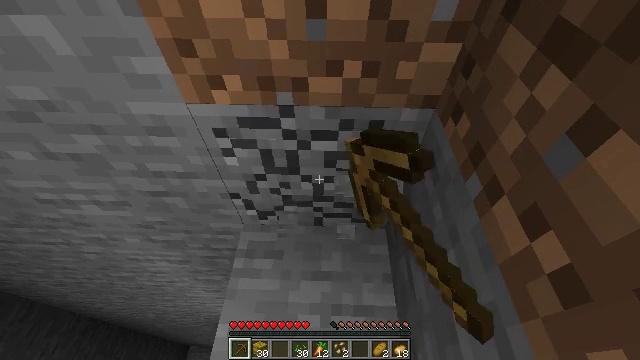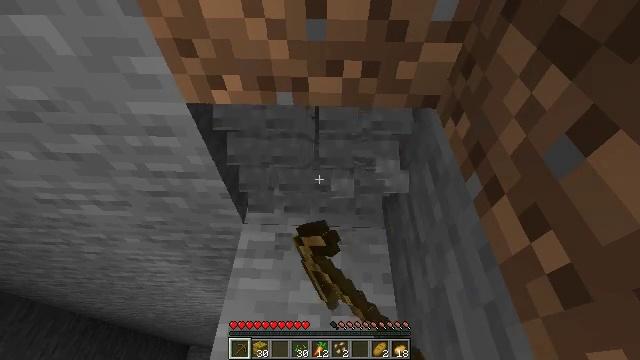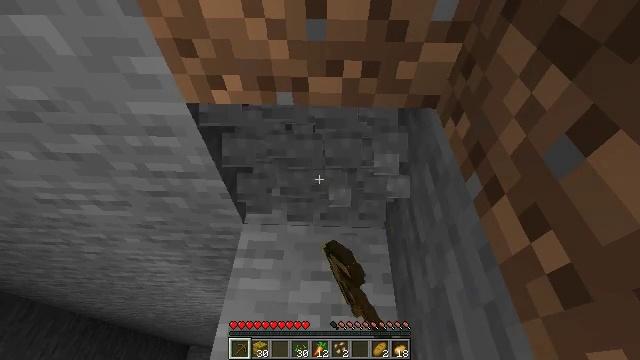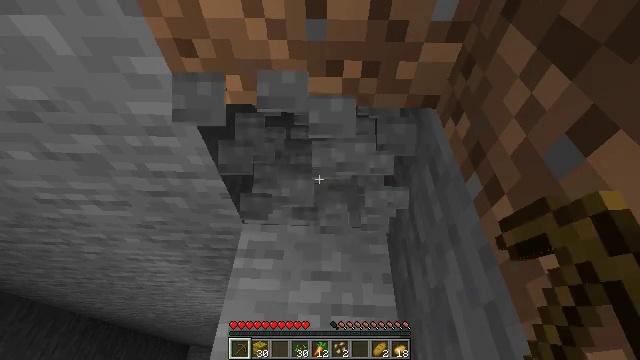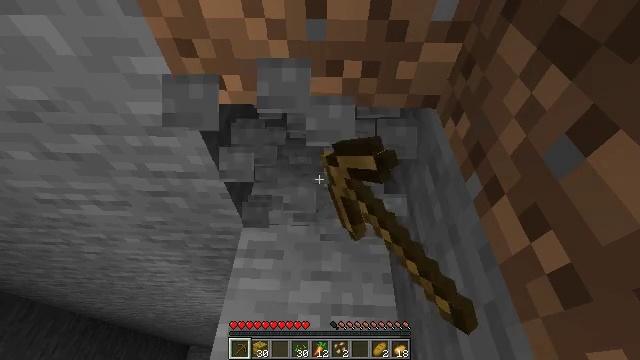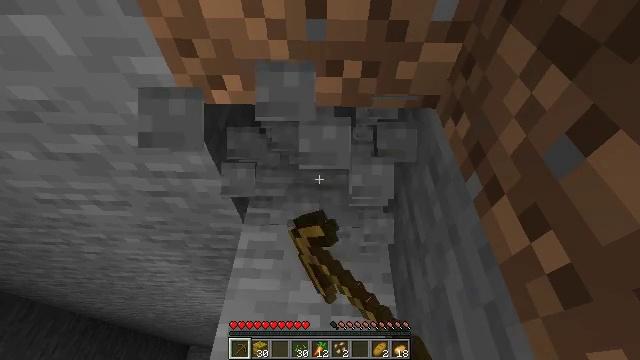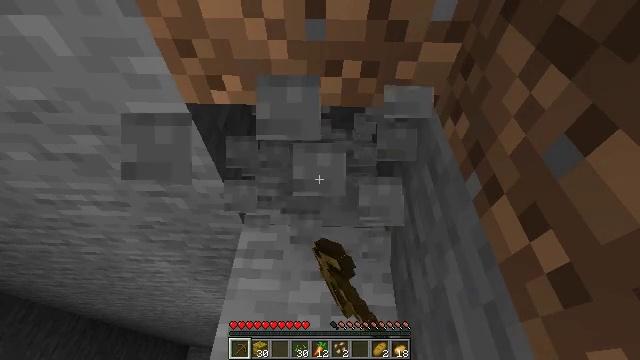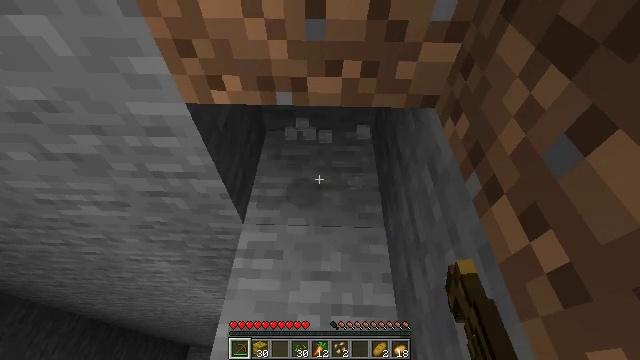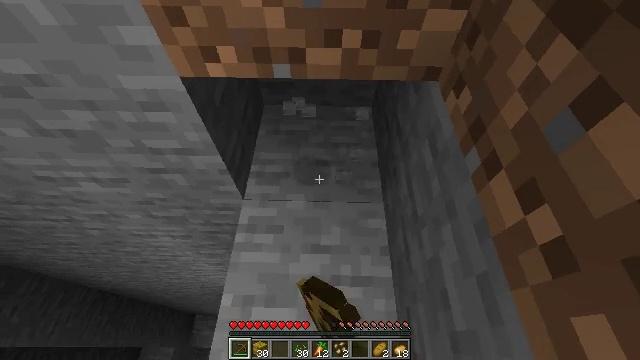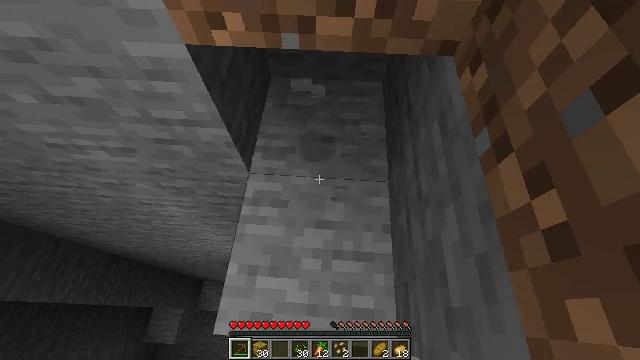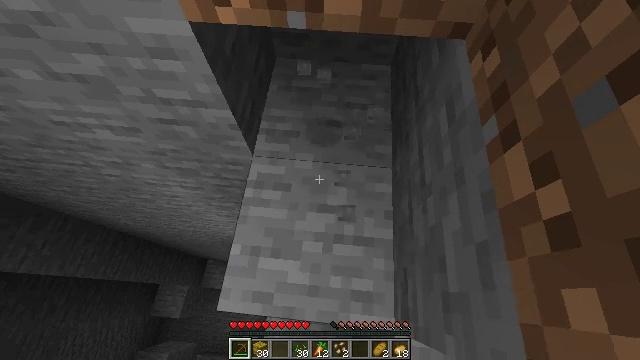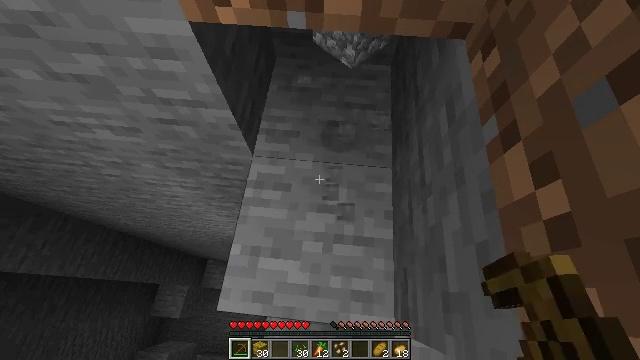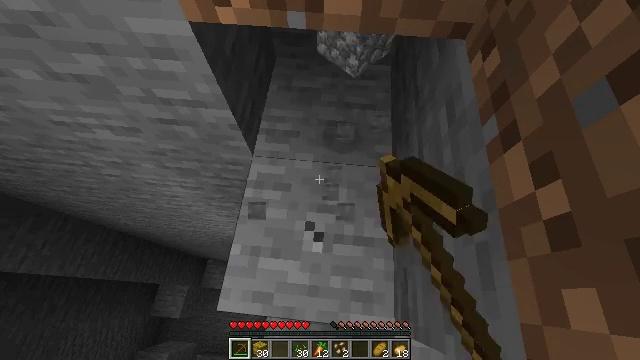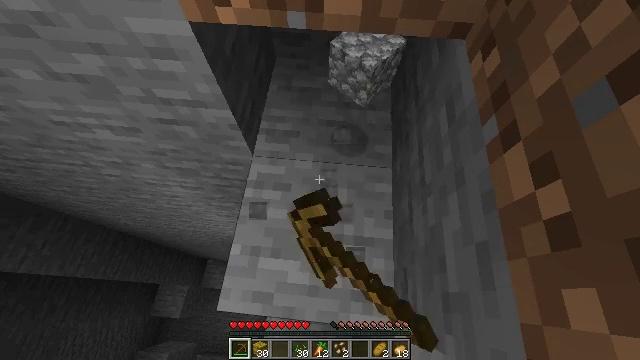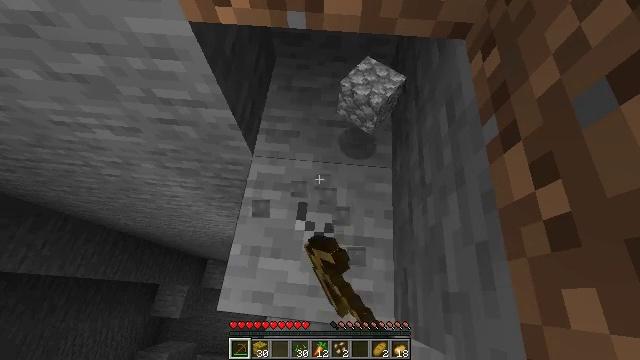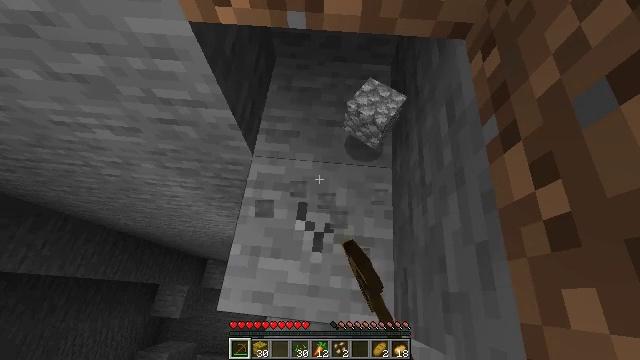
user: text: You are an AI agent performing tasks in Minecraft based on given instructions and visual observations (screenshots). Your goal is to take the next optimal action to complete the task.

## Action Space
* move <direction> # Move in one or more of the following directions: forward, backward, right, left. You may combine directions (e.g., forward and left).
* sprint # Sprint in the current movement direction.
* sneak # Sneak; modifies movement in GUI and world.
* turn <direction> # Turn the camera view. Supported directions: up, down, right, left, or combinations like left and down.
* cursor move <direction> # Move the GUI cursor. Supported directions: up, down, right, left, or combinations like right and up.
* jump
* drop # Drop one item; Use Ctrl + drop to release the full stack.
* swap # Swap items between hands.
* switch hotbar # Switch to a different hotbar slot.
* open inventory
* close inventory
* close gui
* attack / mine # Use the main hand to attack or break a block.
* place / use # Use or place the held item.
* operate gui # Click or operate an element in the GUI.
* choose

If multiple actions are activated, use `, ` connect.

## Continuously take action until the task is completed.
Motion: motion action
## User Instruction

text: Dig up the stone with a tool.
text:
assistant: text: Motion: attack / mine
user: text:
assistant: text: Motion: attack / mine
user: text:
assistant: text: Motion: attack / mine
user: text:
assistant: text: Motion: attack / mine
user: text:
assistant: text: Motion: attack / mine
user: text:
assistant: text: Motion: attack / mine
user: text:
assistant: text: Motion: attack / mine
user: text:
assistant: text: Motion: turn down, attack / mine
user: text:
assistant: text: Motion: turn left and down, attack / mine
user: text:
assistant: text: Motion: turn left and down, attack / mine
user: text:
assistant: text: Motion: attack / mine
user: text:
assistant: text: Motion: attack / mine
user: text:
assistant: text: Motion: attack / mine
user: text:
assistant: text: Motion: attack / mine
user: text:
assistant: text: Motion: attack / mine
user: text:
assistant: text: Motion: attack / mine
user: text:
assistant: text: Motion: attack / mine
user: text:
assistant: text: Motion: attack / mine
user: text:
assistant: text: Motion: attack / mine
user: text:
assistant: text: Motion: attack / mine
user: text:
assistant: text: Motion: attack / mine
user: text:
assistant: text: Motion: attack / mine
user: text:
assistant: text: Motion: attack / mine
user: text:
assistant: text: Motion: attack / mine
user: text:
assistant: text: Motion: attack / mine
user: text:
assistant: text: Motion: attack / mine
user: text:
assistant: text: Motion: attack / mine
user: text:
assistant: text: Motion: attack / mine
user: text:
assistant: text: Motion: attack / mine
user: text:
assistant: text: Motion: attack / mine